Aerial crown-view tile of a tropical tree (Barro Colorado Island, Panama), acquired 20250512:
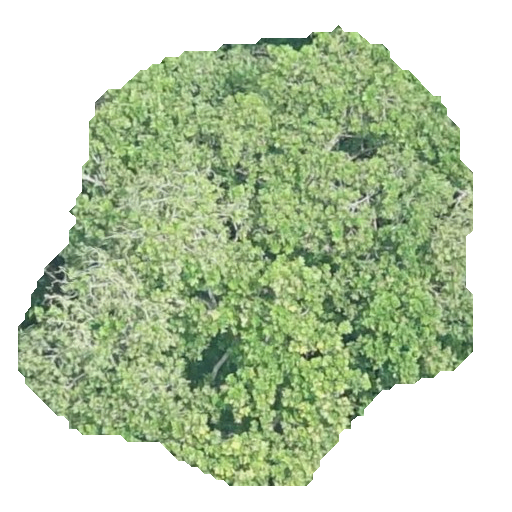
Species: Anacardium excelsum
GBIF accepted scientific name: Anacardium excelsum
Crown area: 222.492 m²